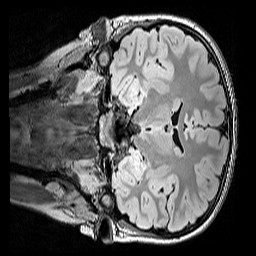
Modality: FLAIR
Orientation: coronal
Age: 11
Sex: male
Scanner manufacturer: siemens
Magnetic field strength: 3 T
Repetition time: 5 s
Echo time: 0.388 s